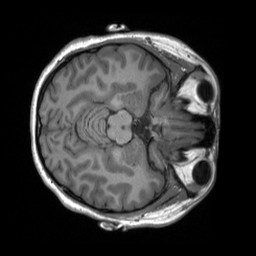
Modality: T1w
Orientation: axial
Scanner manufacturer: siemens
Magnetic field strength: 3 T
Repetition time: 2 s
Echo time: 0.0023 s